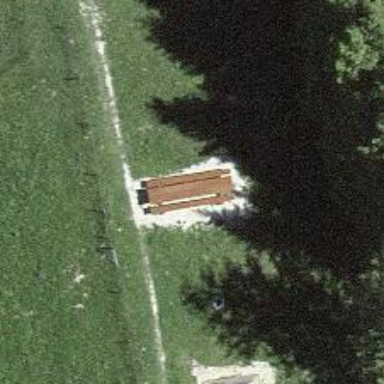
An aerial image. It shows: Picnic table located in leisure land area.